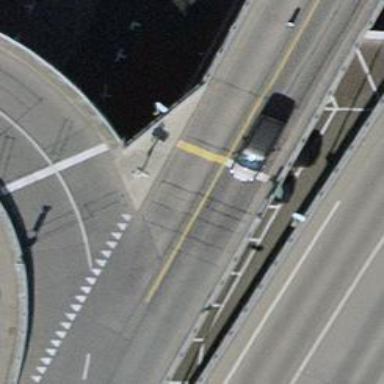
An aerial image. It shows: Road with traffic signals.